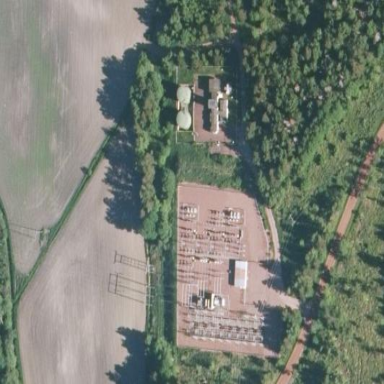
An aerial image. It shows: Power substation.